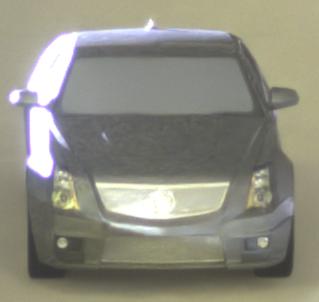
Make: Cadillac
Model: CTS-V
Detailed model: CTS-V (II) Limousine
Model produced from: 2008/11
Model produced until: 2010/12
Doors: 4
Color: gray
Road condition: dry road
Daytime: night
Contrast: high contrast